Field crop: maize
Growth stage: 2
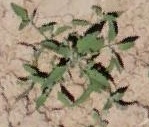
Species: atriplex